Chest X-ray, AP view. Patient: 41 years old, sex M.
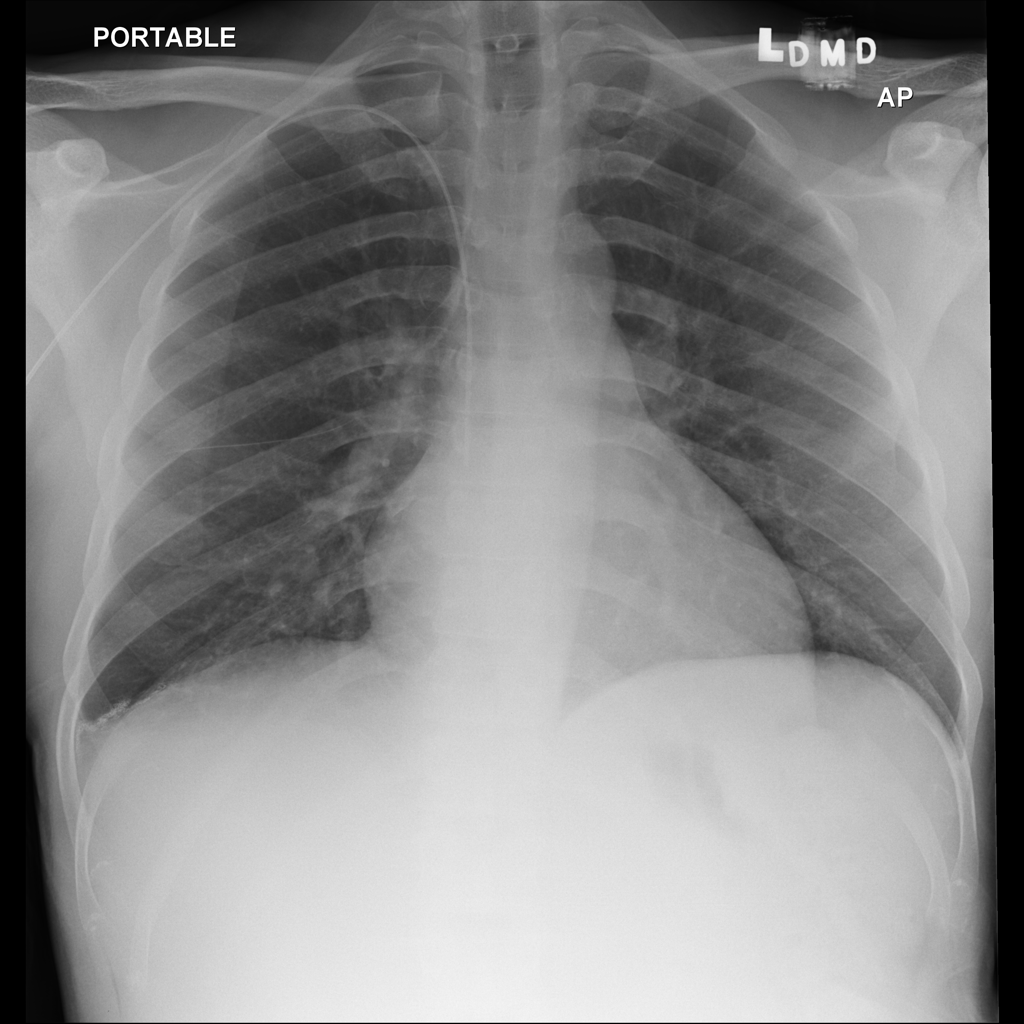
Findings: No Finding